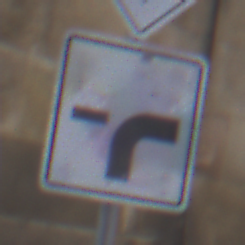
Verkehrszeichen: VerlaufVorfahrtsstrasse9
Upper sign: Vorfahrtsstrasse
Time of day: Midday
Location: Outdoor (Urban)
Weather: Overcast
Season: NotSpecified
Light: Natural